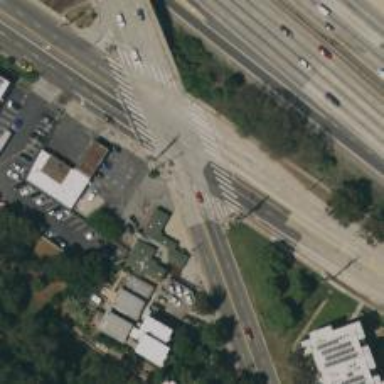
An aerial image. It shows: Marked road crossing.